Field crop: tomato
Growth stage: 1
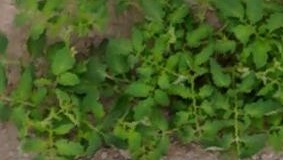
Species: tomato